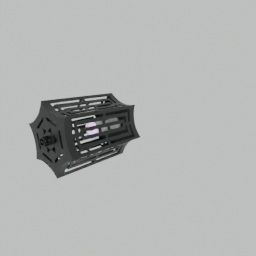
Label: lighting